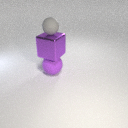
large purple metal cube below small gray rubber sphere